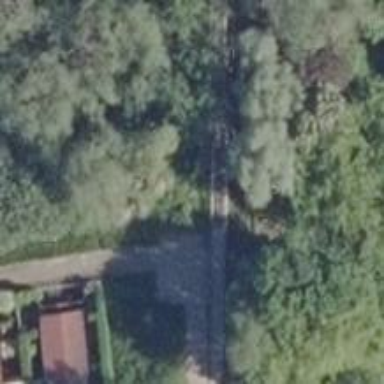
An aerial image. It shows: Boardwalk bridge over footway.